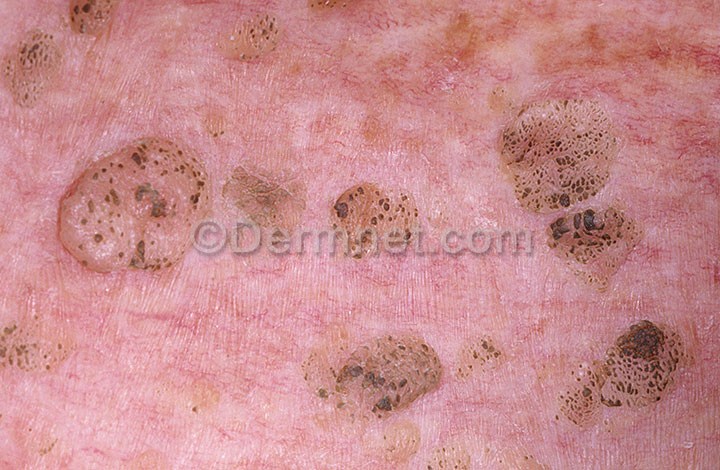
Disease: Seborrheic Keratoses and other Benign Tumors